Interaction volume radius: 10 \u00c5
Interaction volume height: 20 \u00c5
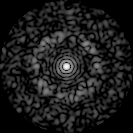
Disorder parameter: 0.8478